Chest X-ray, PA view. Patient: 62 years old, sex M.
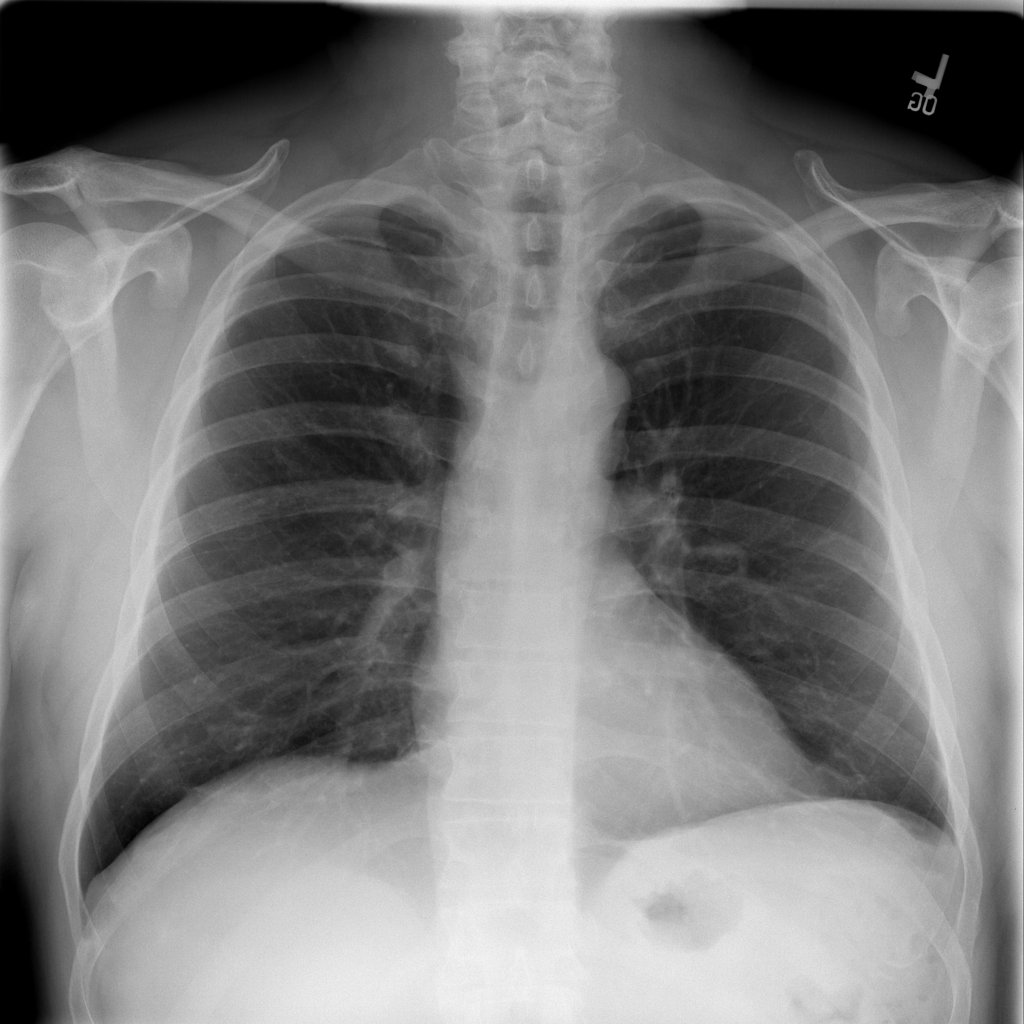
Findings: No Finding